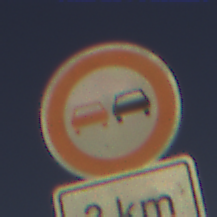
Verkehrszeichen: Ueberholverbot
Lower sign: Entfernungsangaben2
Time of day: SunriseSunset
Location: Outdoor (Nature)
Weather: Clear
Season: NotSpecified
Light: Natural